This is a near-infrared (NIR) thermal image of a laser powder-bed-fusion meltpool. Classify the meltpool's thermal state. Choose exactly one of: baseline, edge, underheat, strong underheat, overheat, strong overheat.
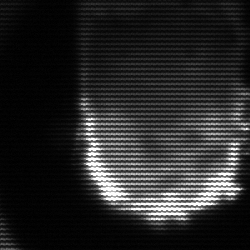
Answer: baseline